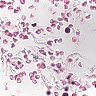
Metastatic tissue present: no